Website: bh-photo
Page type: payment
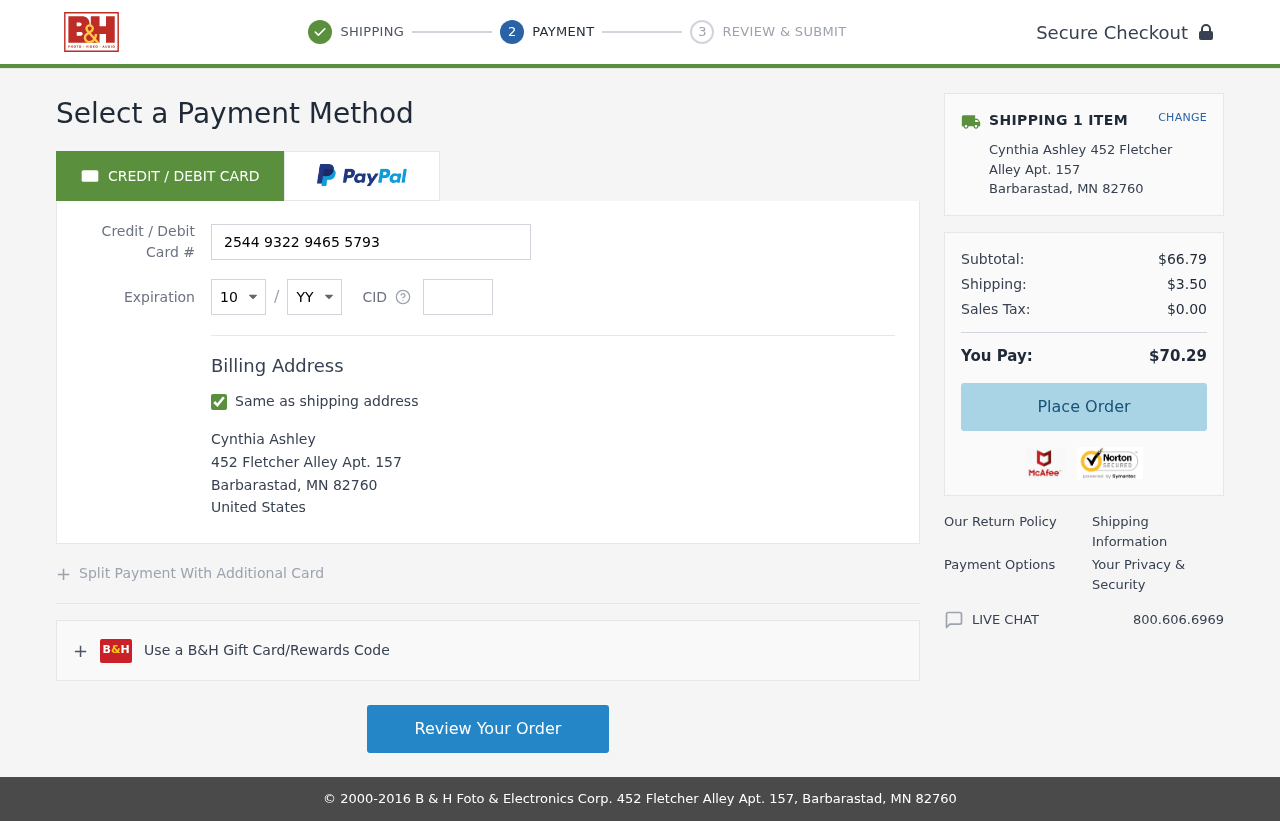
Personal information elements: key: PII_CARD_CVV
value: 615
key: PII_CARD_EXPIRY_MONTH
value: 10
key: PII_CARD_EXPIRY_YEAR
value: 30
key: PII_CARD_NUMBER
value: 2544 9322 9465 5793
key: PII_CITY
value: Barbarastad
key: PII_COUNTRY
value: United States
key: PII_FULLNAME
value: Cynthia Ashley
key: PII_POSTCODE
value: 82760
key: PII_STATE_ABBR
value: MN
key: PII_STREET
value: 452 Fletcher Alley Apt. 157
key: PII_FULLNAME2
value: Cynthia Ashley
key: PII_STREET2
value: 452 Fletcher Alley Apt. 157
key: PII_CITY2
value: Barbarastad
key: PII_STATE_ABBR2
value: MN
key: PII_POSTCODE2
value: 82760
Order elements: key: ORDER_NUM_ITEMS
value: SHIPPING 1 ITEM
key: ORDER_SUBTOTAL
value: $66.79
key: ORDER_SHIPPING_COST
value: $3.50
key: ORDER_TAX
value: $0.00
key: ORDER_TOTAL
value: $70.29